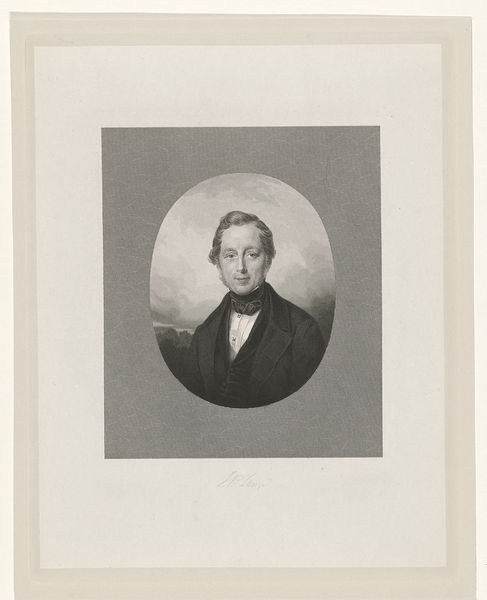
Titel: Portret van Krieger Schumer
Künstler: Johannes Philippus Lange
Standort: Amsterdam
Institution: Rijksmuseum
Schlagwörter: bouton, gris, homme, manteau, portrait, noir, gravure, boutons, chemise, ovale, oval, jabot, boutton, jaquet